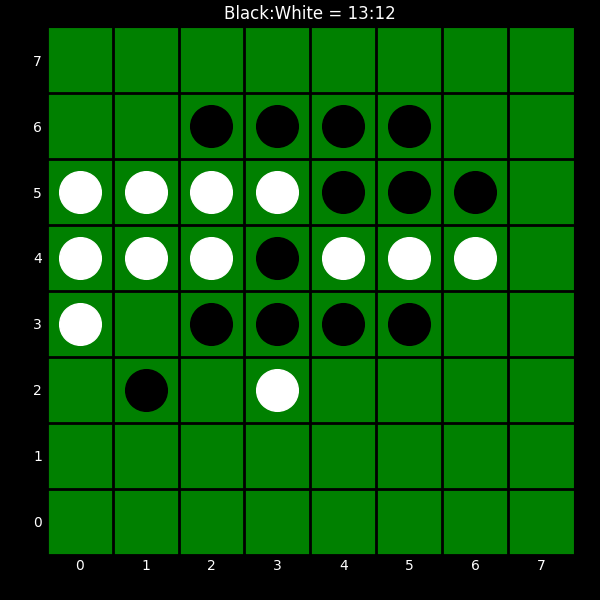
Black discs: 13
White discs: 12